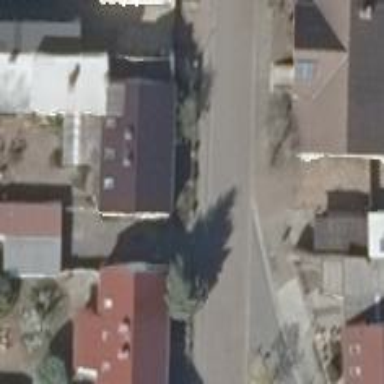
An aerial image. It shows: Residential road with sidewalks on both sides.